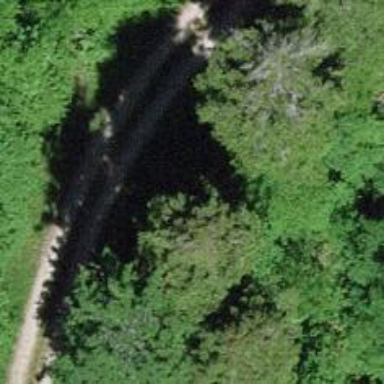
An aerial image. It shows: Culvert tunnel.